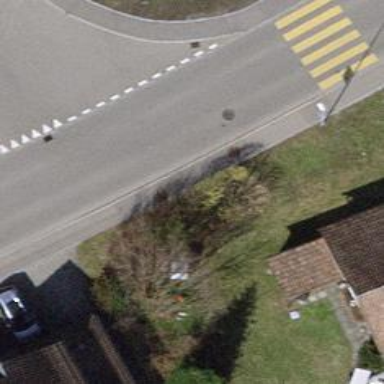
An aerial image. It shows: Bus stop with platform for public transport.